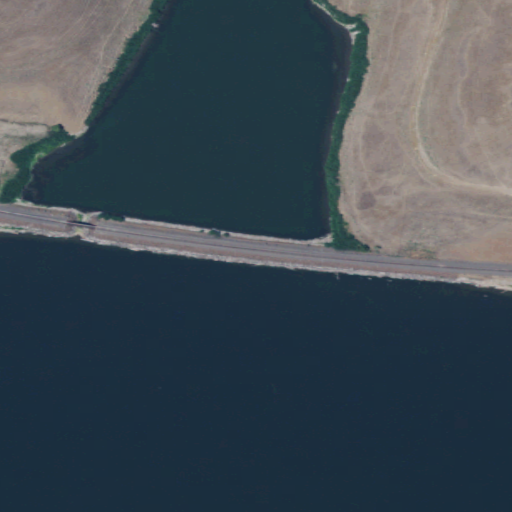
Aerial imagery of valley in Washington named Browns Gulch containing open water, grassland, and shrub